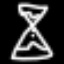
Label: hourglass